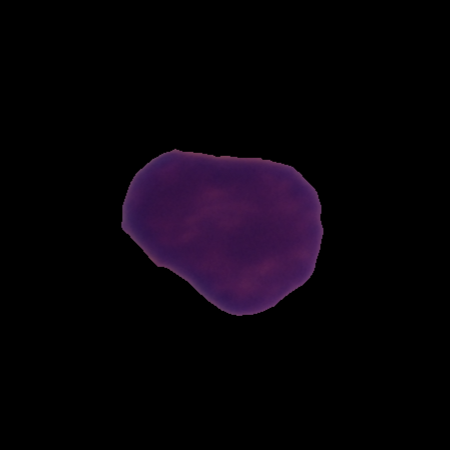
Label: healthy